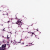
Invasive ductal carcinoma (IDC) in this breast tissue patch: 1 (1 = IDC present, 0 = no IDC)